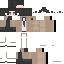
A female human skin with medium skin, wearing brown long hair dressed in a blue hoodie and black pants, featuring a closed mouth.